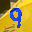
Label: 9